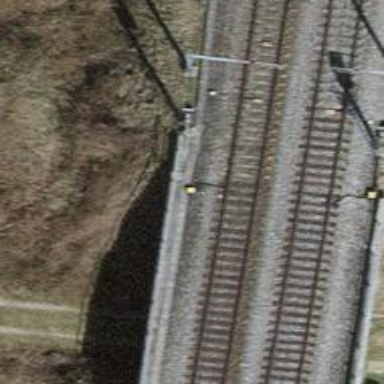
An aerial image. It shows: Single-track railway bridge with electrified contact line.